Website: walmart
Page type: store-pickup
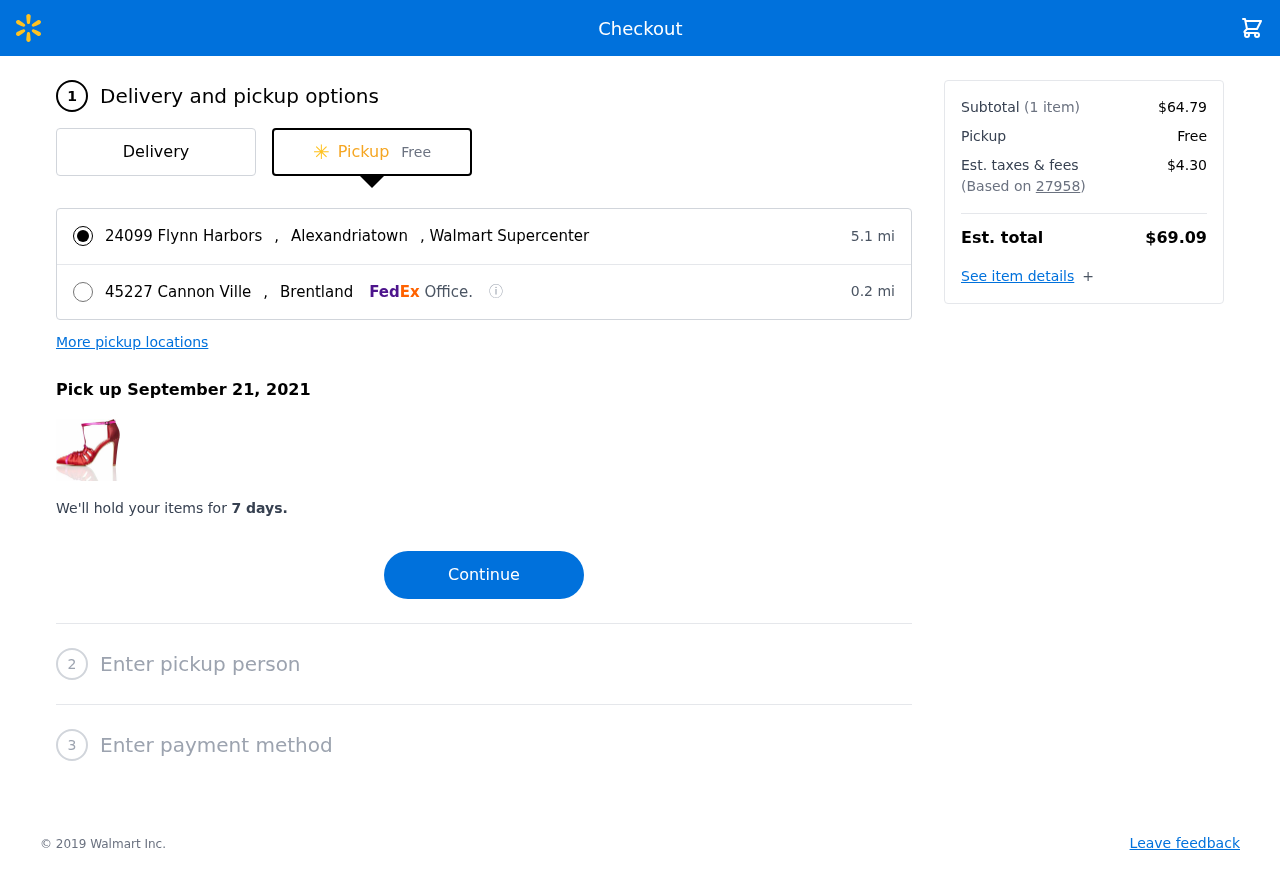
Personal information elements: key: PII_LOCATION1_CITY
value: Alexandriatown
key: PII_LOCATION1_STREET
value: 24099 Flynn Harbors
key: PII_LOCATION2_CITY
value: Brentland
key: PII_LOCATION2_STREET
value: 45227 Cannon Ville
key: PII_POSTCODE
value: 27958
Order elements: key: ORDER_DELIVERY_DATE
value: Pick up September 21, 2021
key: ORDER_NUM_ITEMS
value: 1
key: ORDER_SUBTOTAL
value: $64.79
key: ORDER_TAX
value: $4.30
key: ORDER_TOTAL
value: $69.09